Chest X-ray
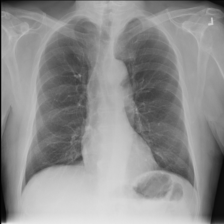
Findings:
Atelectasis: negative
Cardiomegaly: negative
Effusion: negative
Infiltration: negative
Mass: negative
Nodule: negative
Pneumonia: negative
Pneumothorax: negative
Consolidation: negative
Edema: negative
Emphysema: negative
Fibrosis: negative
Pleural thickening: negative
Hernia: negative